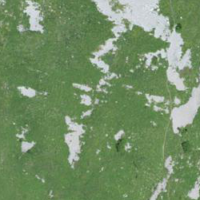
EUNIS habitat code: 23
Species observed at this site:
Astrantia major